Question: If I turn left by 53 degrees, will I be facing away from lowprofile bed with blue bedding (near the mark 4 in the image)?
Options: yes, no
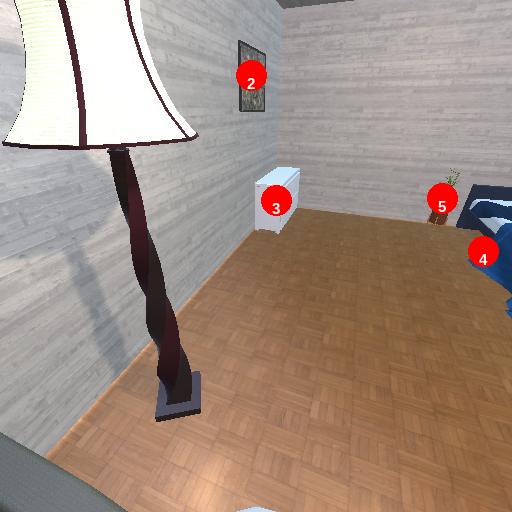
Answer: yes